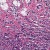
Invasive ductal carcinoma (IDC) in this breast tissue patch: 1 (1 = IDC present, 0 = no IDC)